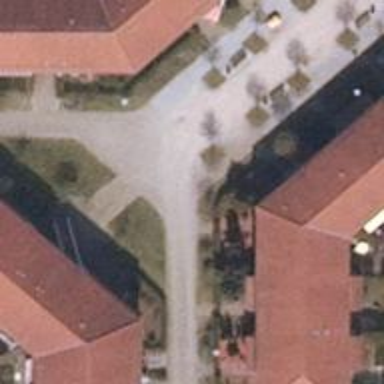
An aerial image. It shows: Living street.